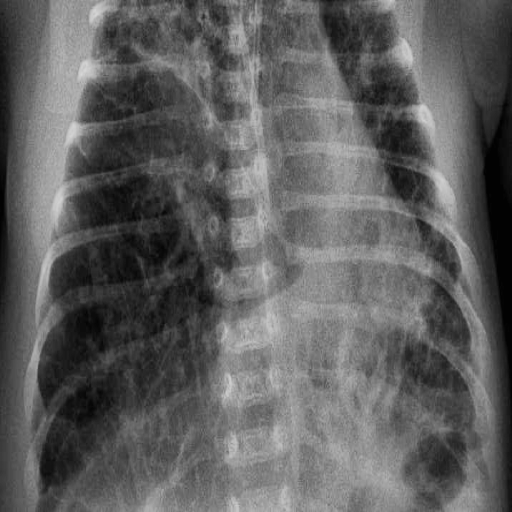
Finding: PNEUMONIA